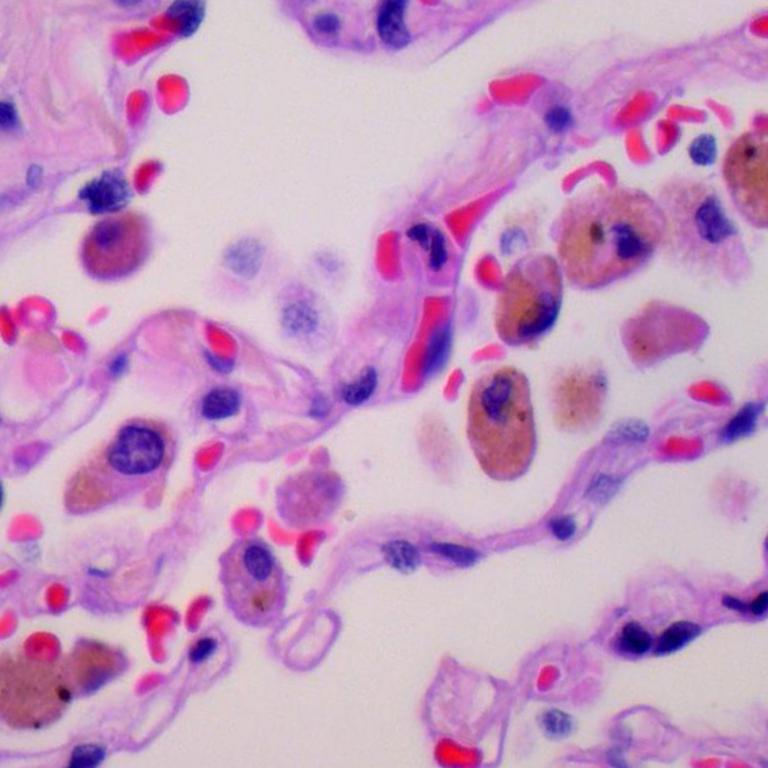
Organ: lung
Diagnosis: benign